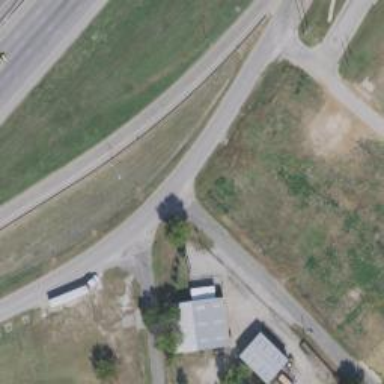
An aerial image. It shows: Secondary road with frontage road.